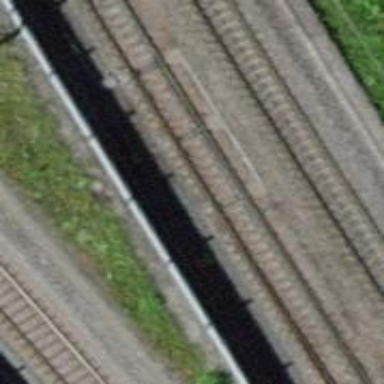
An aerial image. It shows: Railway switch.